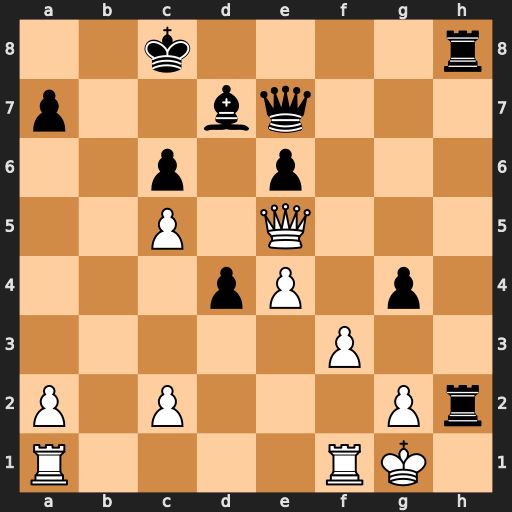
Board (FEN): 2k4r/p2bq3/2p1p3/2P1Q3/3pP1p1/5P2/P1P3Pr/R4RK1
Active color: w
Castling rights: -
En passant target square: -
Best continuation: Rfb1 Kd8 Rb8+ Bc8 Rab1